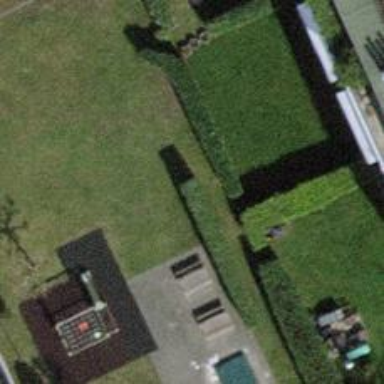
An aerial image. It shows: Hedge acting as barrier.